Question: I'm frustrated with having to develop Rails on Windows.
So, I installed Ubuntu 10.04 on a laptop and remote desktop'ped into it. That works.
All I really want/need to do is to have a Rails server running on Ubuntu. But can I do all the code editing, terminal access etc. from Windows?
In short, is the following possible to do:
1. Code is in some folder in Ubuntu (say /home/app1)
2. Using some sort of file sharing (Samba?), I map the /home/app1 so I can access the folder in Windows.
3. Then I access and edit the code in Windows via the file share.
4. Use some terminal (puTTY?) to do things like rails server, run generators etc, tail the log file.
5. Access the Rails site in a browser on Windows.
Any help would be much appreciated!
I know I could simply use Ubuntu via the remote desktop, but I don't want to because:
1. Don't like x-windows.
2. Too much of a hassle when cannot Alt+Tab from Remote Desktop to Windows Desktop.

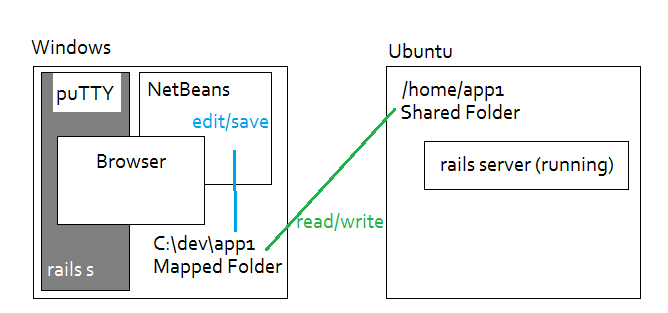
Answer: I think /home/app1 can be mounted using "mount" (NFS server/client) to a windows directory.
I would rather use ubuntu as VMware virtual machine (or virtual desktop free open source), that is what I am doing right now for Groovy and Grails using Ubuntu 10.10 vmware VM in Windows XP.